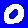
Digit: 0